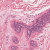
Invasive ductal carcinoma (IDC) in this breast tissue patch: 0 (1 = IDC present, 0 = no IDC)